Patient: sex M, age 60
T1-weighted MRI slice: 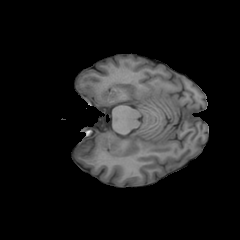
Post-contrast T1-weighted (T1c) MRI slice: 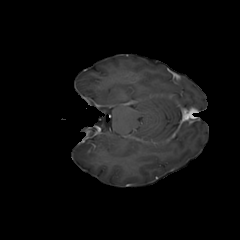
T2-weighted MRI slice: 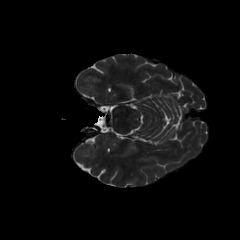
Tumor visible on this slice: no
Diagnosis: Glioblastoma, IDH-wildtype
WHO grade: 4